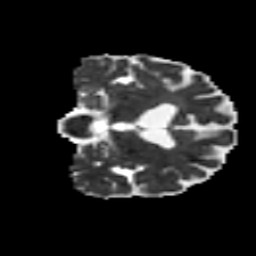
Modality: MD
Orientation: coronal
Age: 66
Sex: female
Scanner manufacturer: siemens
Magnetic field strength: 3 T
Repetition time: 8.6 s
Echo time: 0.095 s